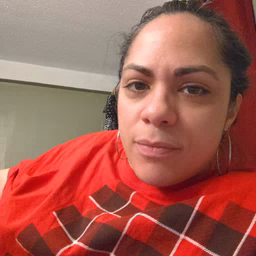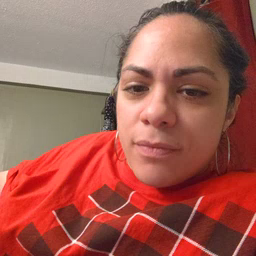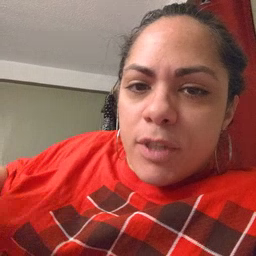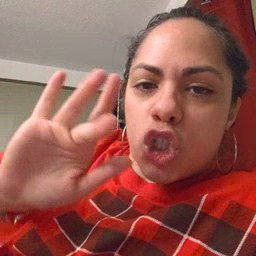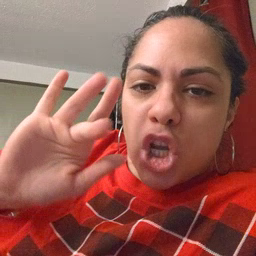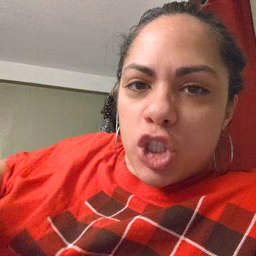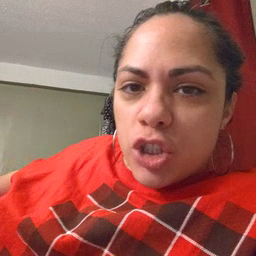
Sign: touch